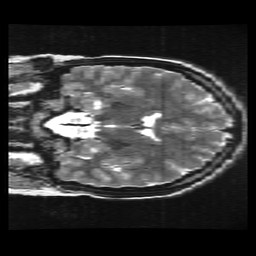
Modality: T2w
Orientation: coronal
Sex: female
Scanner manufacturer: ge
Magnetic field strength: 3 T
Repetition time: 5 s
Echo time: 0.1015 s